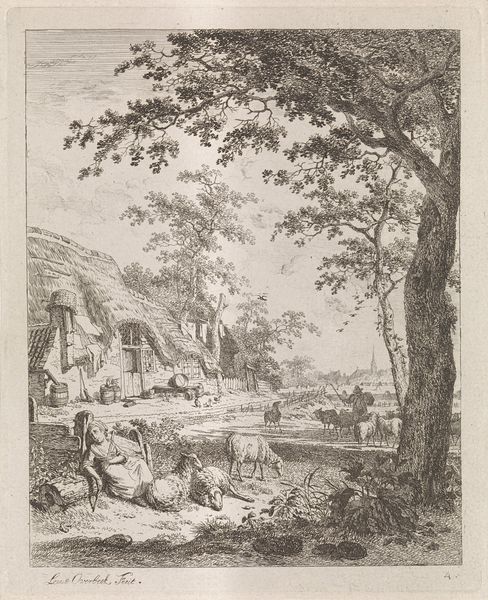
Titel: Herderin met schapen voor een boerderij
Künstler: Leendert Overbeek
Standort: Amsterdam
Institution: Rijksmuseum
Schlagwörter: bäume, himmel, church, white, window, women, black, gray, lady, woman, print, brown, natur, flower, clouds, man, sky, tree, building, house, landscape, horizon, roof, tower, trees, grass, light, plants, road, black and white, texture, shadow, birds, door, fence, meadow, rural, baum, haus, mann, basket, leaves, trunk, detail, cabin, cattle, cow, farm, farmer, gras, branches, tent, resting, sleep, sleeping, goat, sheep, spire, flock, lamb, sheeps, druck, land, tan, stick, shepherd, stich, goats, zeichnung, stem, sepia, straw, kirche, tile, agriculture, barrel, barrels, wiese, idyll, nap, log, baskets, bauern, schwarzweiß, korb, blätter, bleistift, tiere, schäfer, schaf, bäuerin, hirte, kohle, bark, tres, twigs, shady, strohdach, hoouse, tür, liegen, thatch, schafe, sheap, shepperd, izeichnung, bauernhaus, fässer, ruhe auf dem feld, hazs